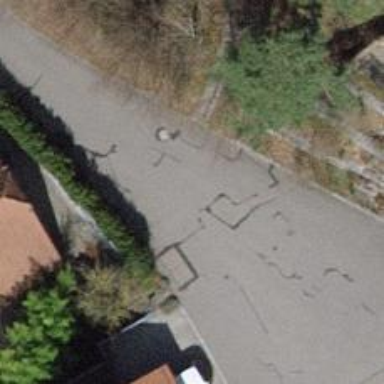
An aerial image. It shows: Set of steps on the road.